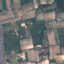
Land use / land cover: PermanentCrop